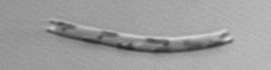
Label: Eucampia_morphytype1